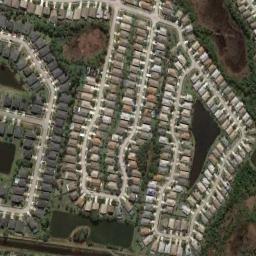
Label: dense_residential